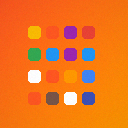
Screen state: on